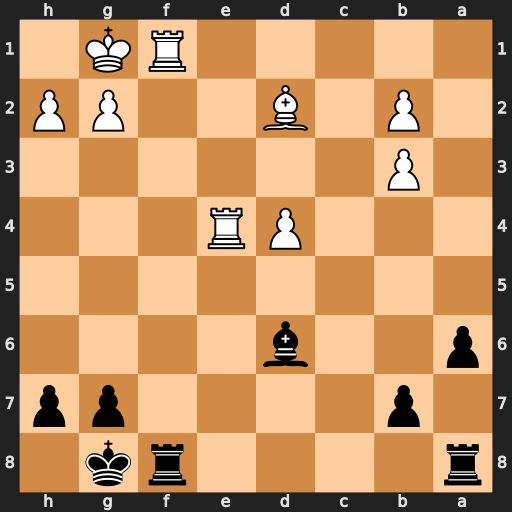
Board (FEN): r4rk1/1p4pp/p2b4/8/3PR3/1P6/1P1B2PP/5RK1
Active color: b
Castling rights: -
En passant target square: -
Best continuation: Bxh2+ Kxh2 Rxf1